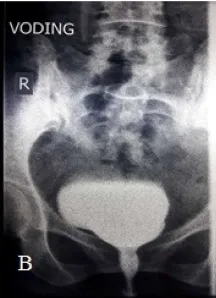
Retrograde cystography showing no contrast extravasation.
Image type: radiology (x_ray)